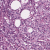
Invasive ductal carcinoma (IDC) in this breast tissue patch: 1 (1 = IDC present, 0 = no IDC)